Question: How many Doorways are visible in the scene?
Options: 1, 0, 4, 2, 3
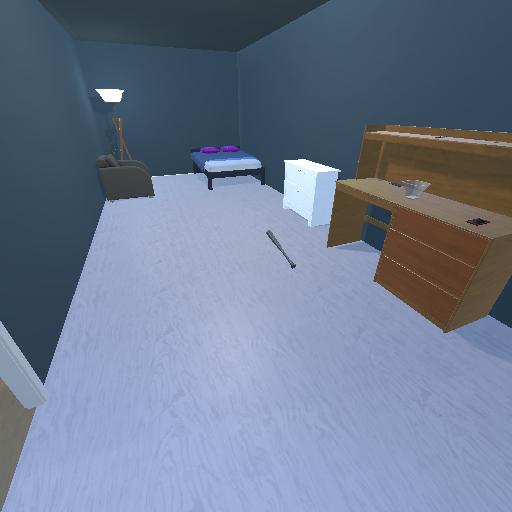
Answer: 1